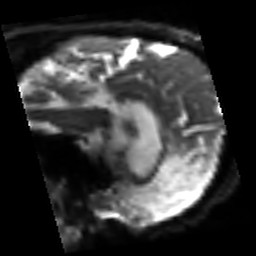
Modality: sbref
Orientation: sagittal
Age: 69
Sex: male
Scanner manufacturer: siemens
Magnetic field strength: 3 T
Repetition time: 3.2 s
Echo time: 0.081 s